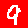
Digit: 9